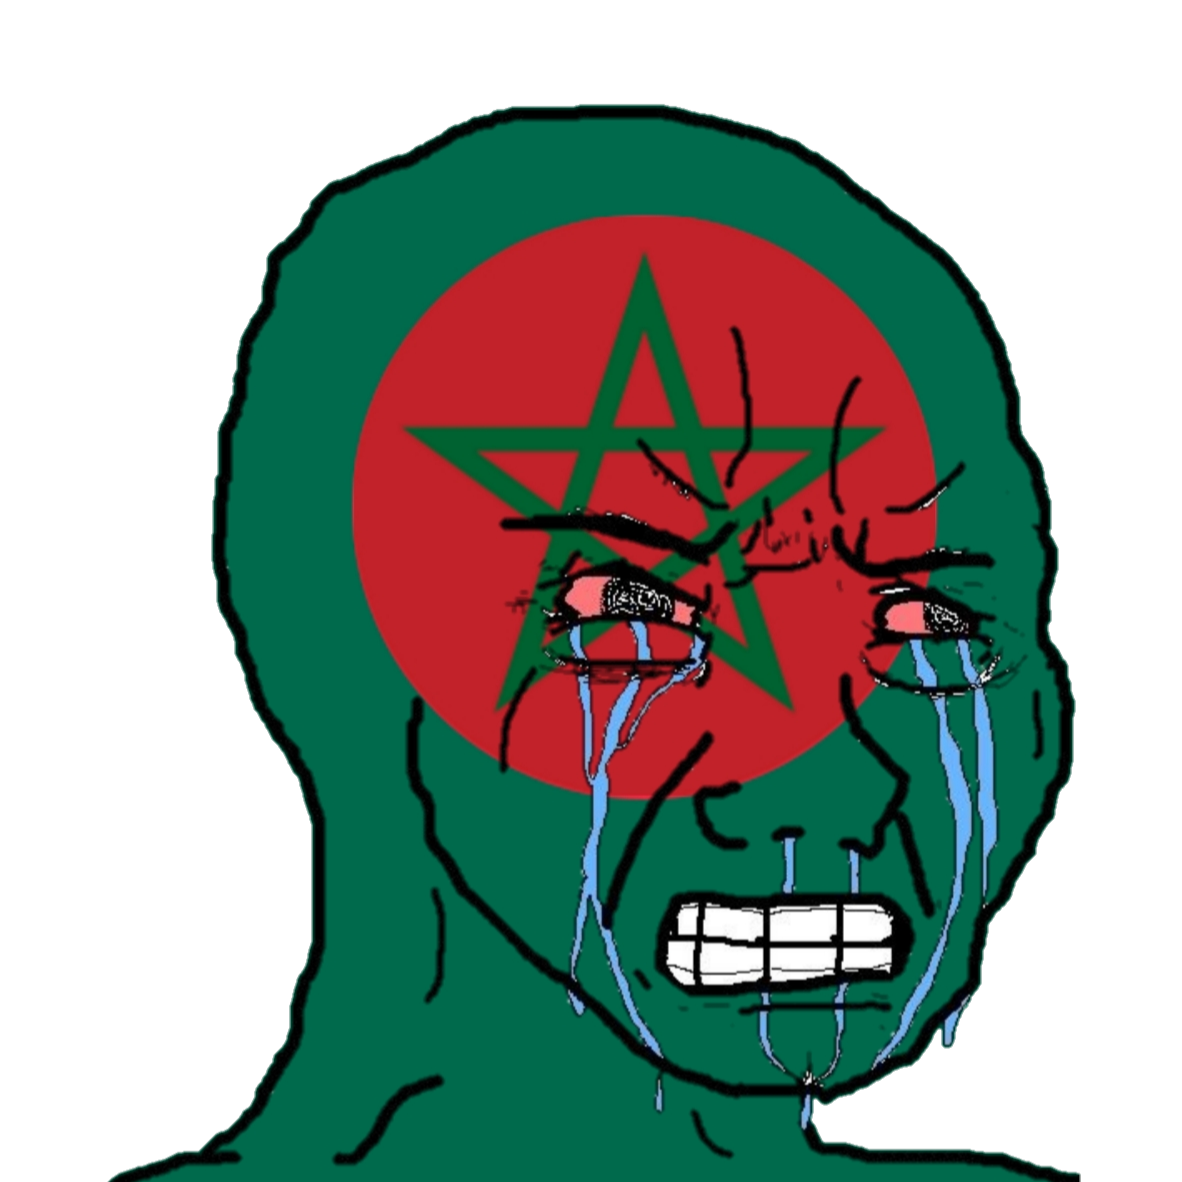
Label: 5_Crying_Wojak